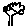
Label: tree